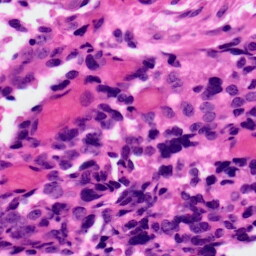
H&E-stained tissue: Ovarian